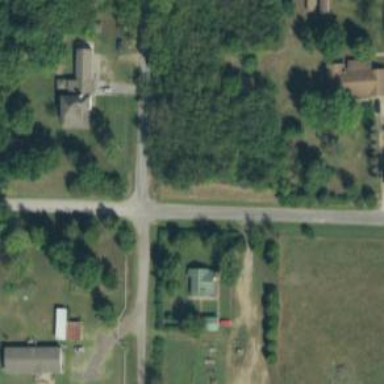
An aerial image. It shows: Unclassified road.